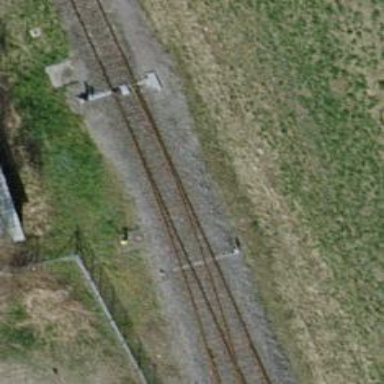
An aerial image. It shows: Railway switch.